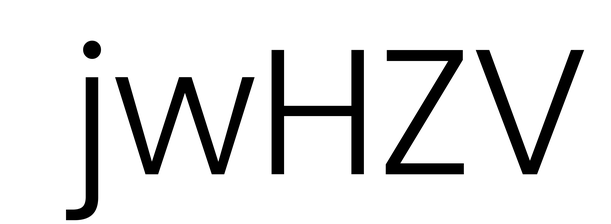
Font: Poppins-Light